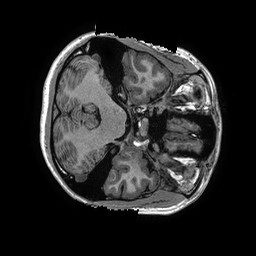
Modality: T1w
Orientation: axial
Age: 22
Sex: female
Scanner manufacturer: ge
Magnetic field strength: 3 T
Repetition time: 0.006952 s
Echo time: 0.00292 s